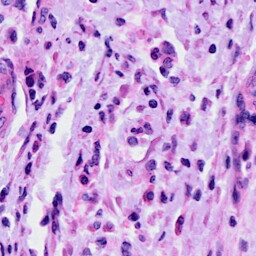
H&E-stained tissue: Cervix